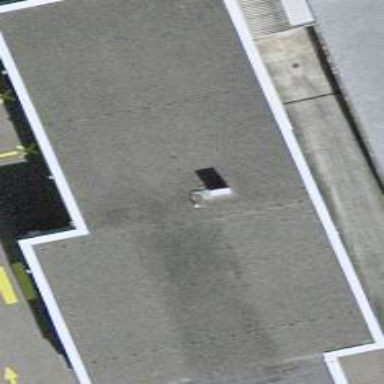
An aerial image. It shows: Building that houses car repair shop.